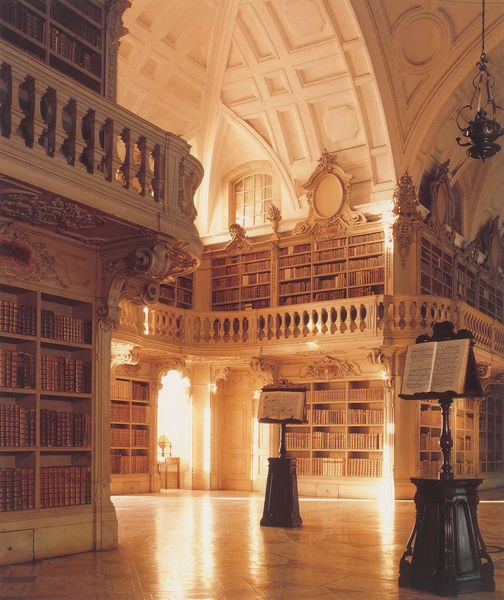
Titel: Bibliothek des Nationalpalasts von Mafra
Künstler: Johann Friedrich Ludwig
Standort: Mafra, Klosterresidenz (EU - P)
Schlagwörter: weiß, fenster, barock, balkon, bücher, bogen, parkett, lesen, geländer, gewölbe, balustrade, weimar, pult, bibliothek, lesepult, regale, kassettendecke, pulte, anna-amalia